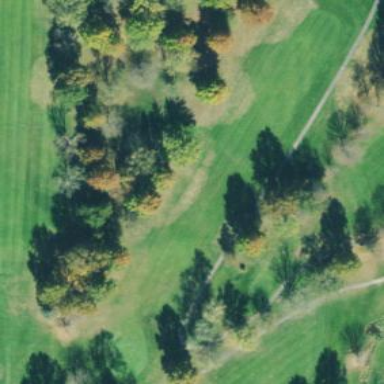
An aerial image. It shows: Golf fairway surrounded by grass.